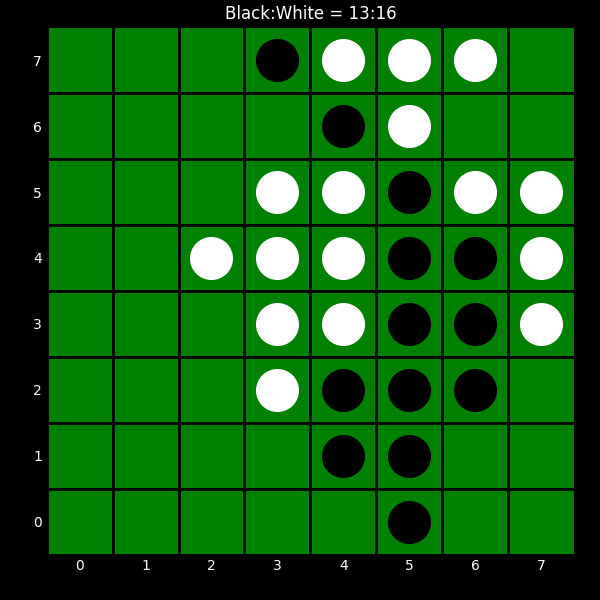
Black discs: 13
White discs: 16